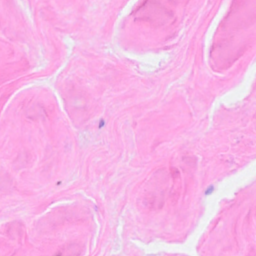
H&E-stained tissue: Breast